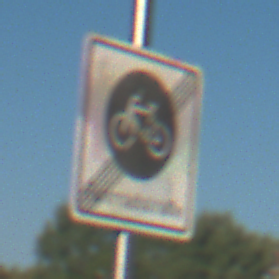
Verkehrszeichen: EndeFahrradstrasse
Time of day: MorningAfternoon
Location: Outdoor (Urban)
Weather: Clear
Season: NotSpecified
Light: Natural